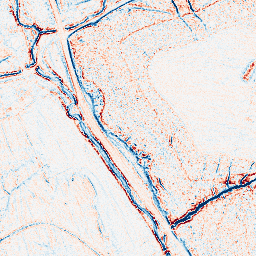
Category: edge_preserving
Decomposition family: anisotropic_diffusion
Decomposition parameters: iterations: 5
kappa: 30
gamma: 0.15
Upsampling method: cubic_catmull_rom
Upsampling parameters: scale: 4
Upsampling scale: 4